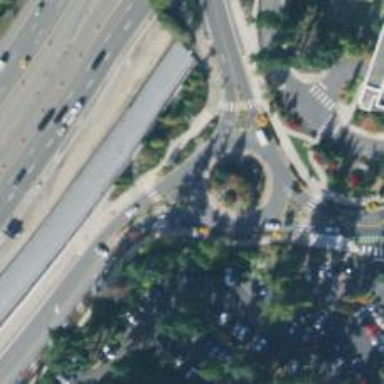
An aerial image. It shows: Tertiary road with asphalt surface leading to roundabout.